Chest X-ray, AP view. Patient: 12 years old, sex M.
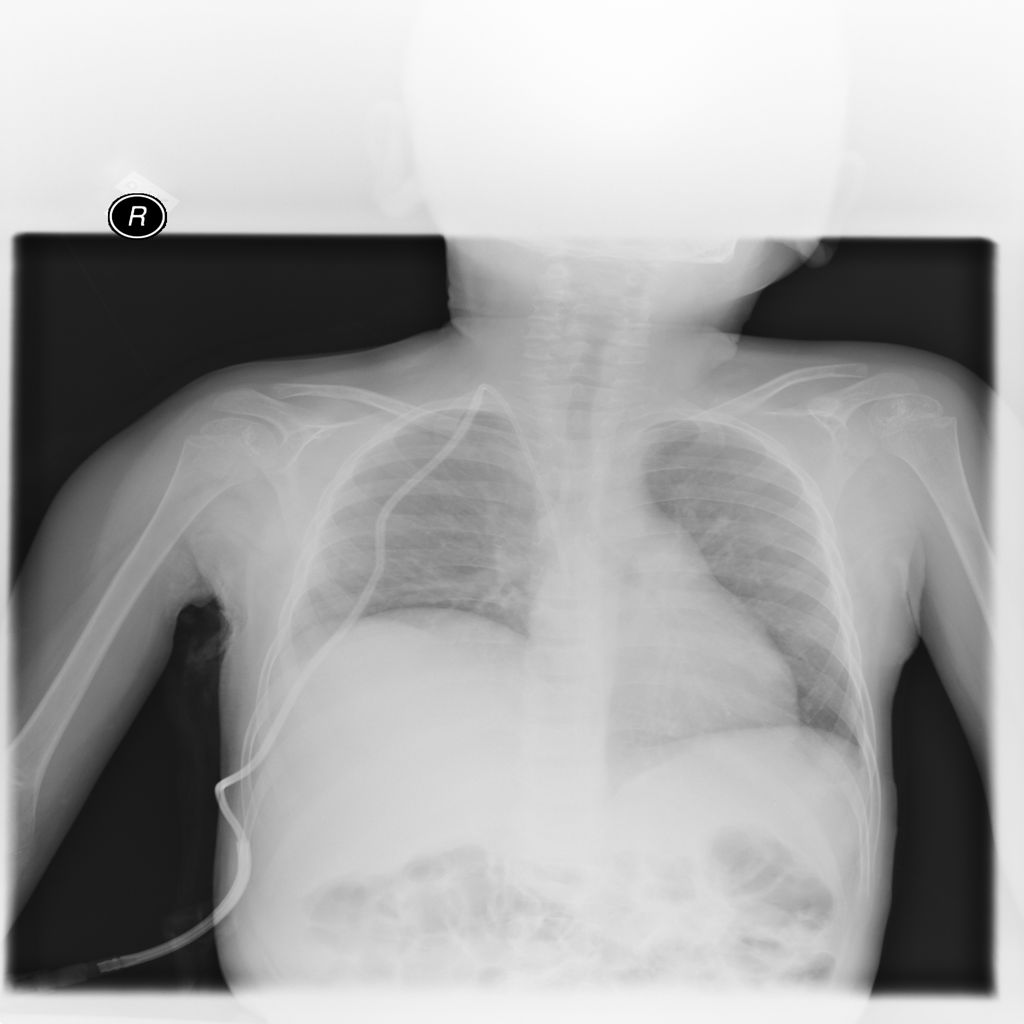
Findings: No Finding